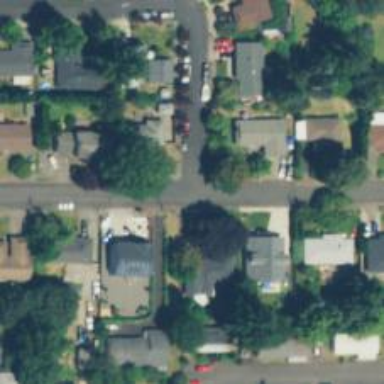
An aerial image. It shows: Residential road with sidewalk on the left side.